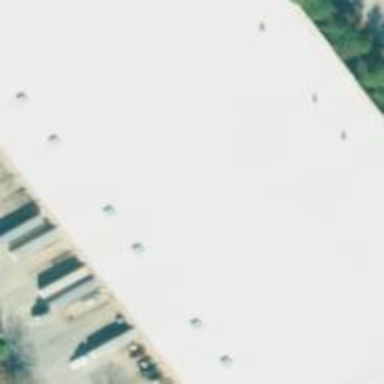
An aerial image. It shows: Warehouse.